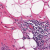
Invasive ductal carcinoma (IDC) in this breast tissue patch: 0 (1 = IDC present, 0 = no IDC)